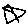
Label: star